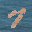
Label: 7